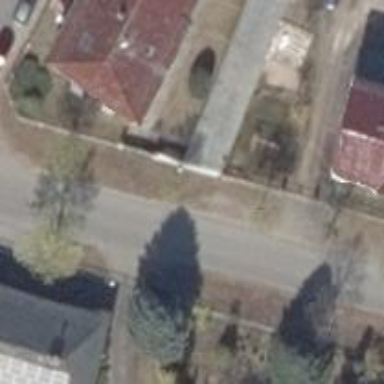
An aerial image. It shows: Asphalt road in residential area.